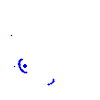
Particle: kaon